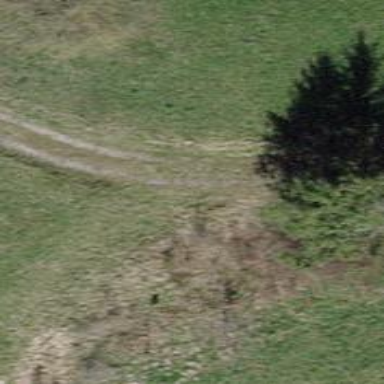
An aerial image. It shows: Pebblestone track with grade2 tracktype.